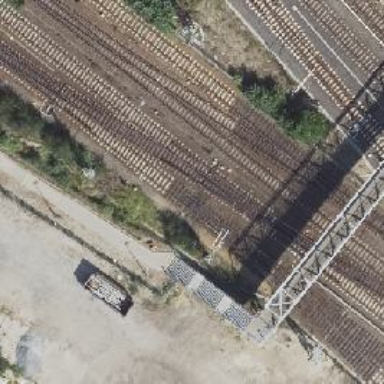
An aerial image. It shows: Railway switch.